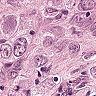
Metastatic tissue present: yes